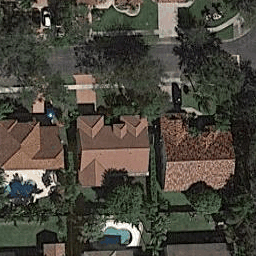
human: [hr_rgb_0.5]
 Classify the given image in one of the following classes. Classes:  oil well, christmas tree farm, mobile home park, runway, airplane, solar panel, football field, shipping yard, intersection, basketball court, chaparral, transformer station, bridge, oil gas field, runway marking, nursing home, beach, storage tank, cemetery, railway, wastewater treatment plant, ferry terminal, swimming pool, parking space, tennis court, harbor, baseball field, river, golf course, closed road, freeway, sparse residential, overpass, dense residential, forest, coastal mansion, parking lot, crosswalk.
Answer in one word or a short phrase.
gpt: coastal mansion